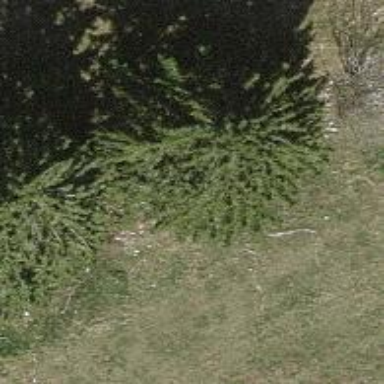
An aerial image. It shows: Needle-leaved tree in its natural environment.